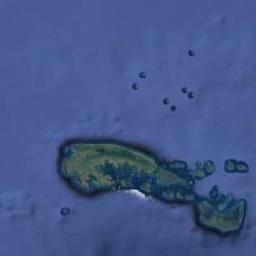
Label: island